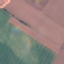
Land use / land cover: AnnualCrop